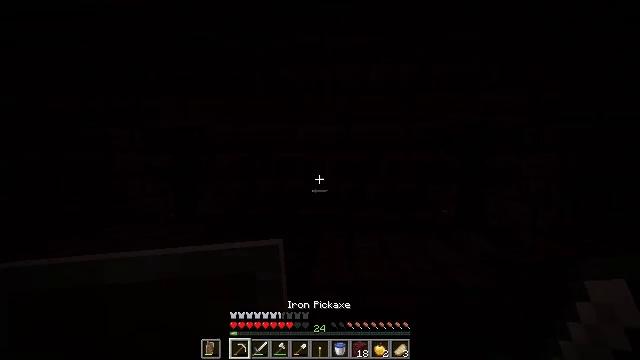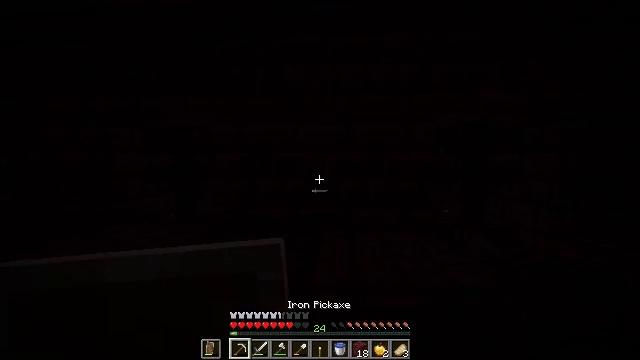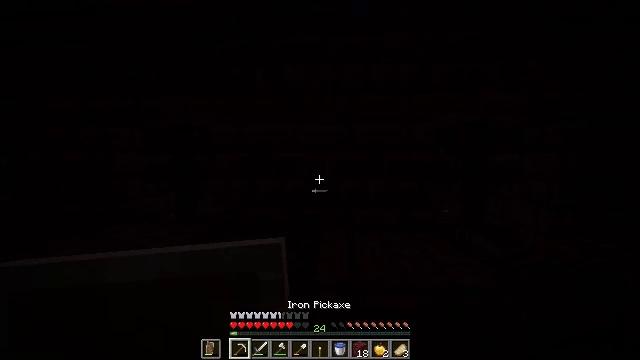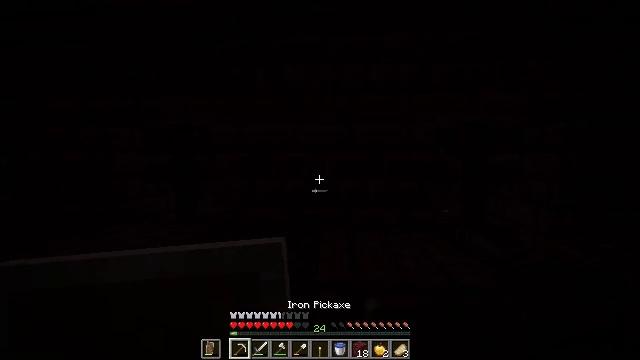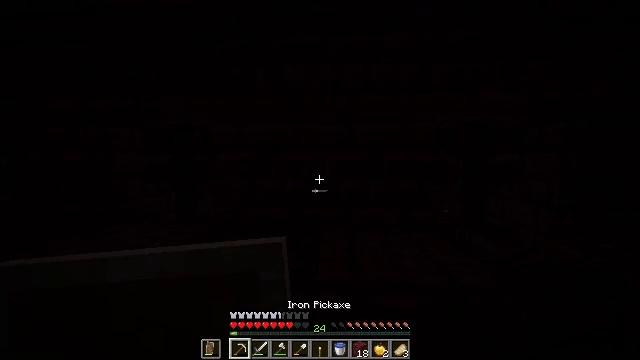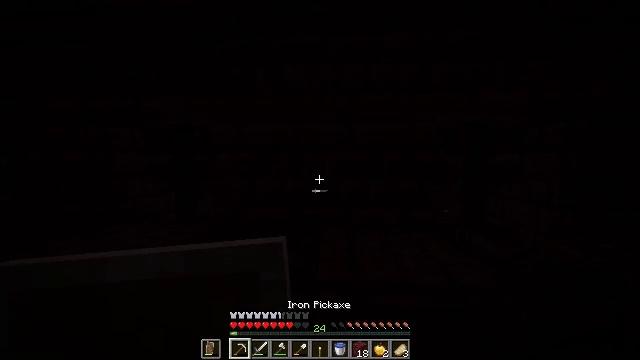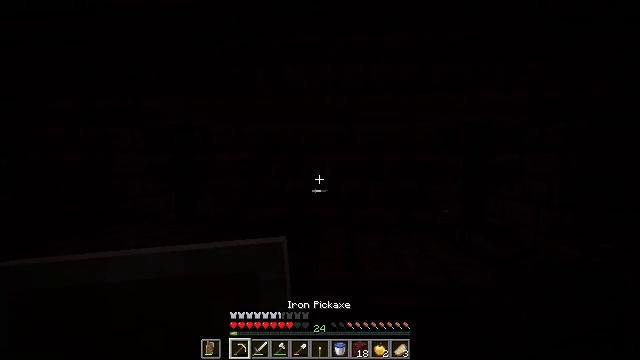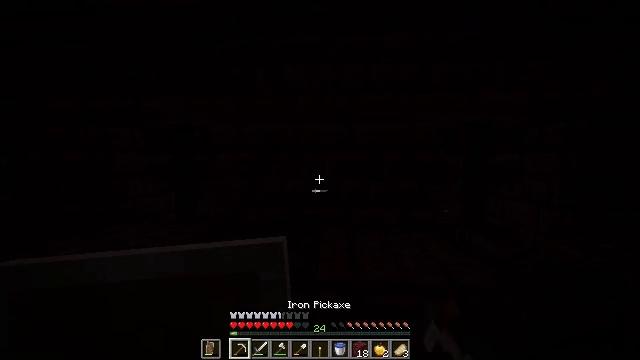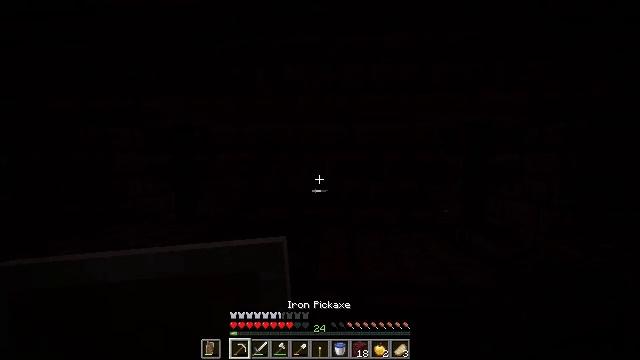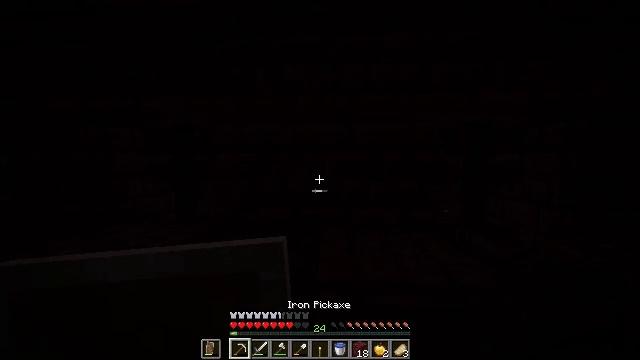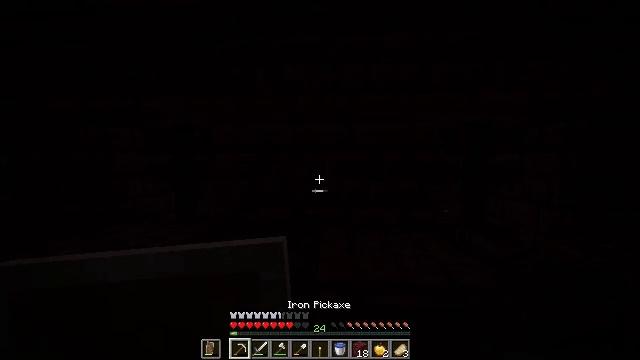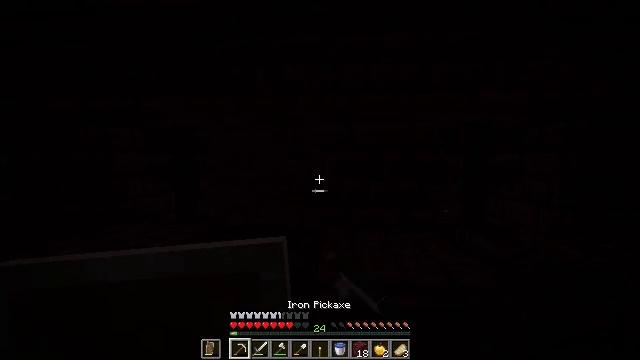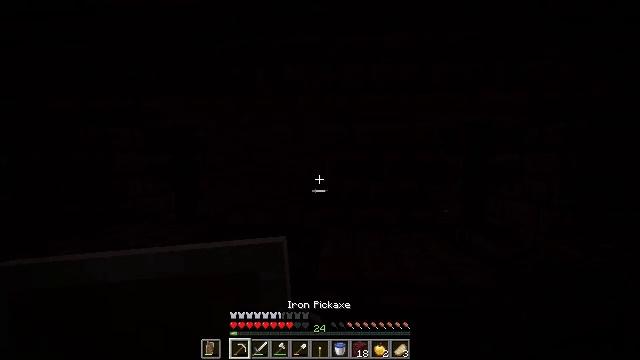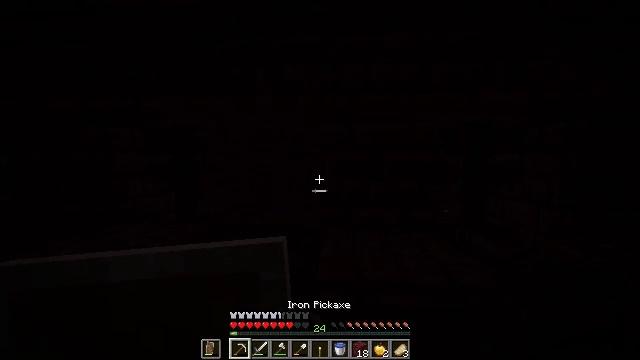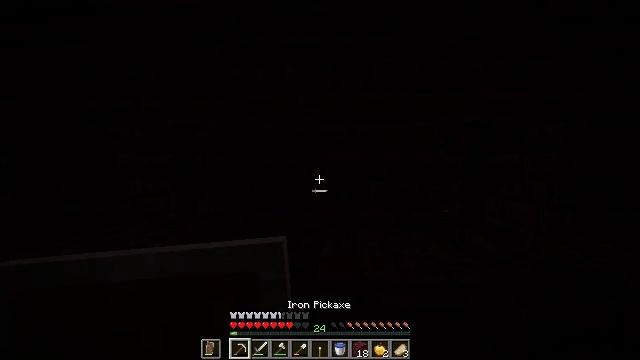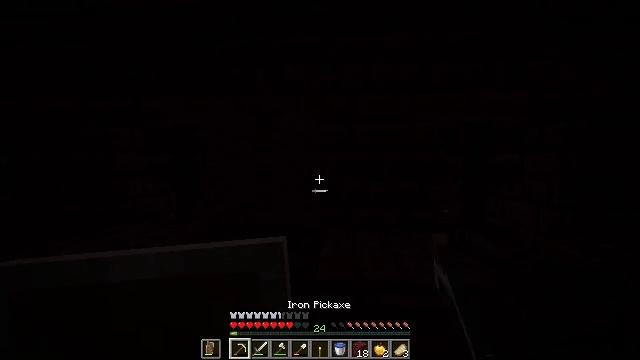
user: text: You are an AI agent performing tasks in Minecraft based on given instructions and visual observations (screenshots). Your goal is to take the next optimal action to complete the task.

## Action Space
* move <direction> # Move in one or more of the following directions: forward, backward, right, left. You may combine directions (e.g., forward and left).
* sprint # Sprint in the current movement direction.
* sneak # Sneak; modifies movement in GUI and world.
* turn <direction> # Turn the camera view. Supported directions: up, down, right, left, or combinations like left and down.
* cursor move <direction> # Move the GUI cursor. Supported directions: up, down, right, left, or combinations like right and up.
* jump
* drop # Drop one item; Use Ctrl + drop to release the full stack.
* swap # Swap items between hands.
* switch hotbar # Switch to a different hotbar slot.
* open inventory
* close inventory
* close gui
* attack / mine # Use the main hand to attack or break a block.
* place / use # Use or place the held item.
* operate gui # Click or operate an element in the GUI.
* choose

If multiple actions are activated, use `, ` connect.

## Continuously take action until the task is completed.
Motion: motion action
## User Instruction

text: Gather some nether bricks.
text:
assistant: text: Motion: switch to hotbar 1
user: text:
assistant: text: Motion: attack / mine
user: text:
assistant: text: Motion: attack / mine
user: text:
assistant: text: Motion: attack / mine
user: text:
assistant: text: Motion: attack / mine
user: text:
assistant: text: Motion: attack / mine
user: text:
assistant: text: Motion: attack / mine
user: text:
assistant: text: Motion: attack / mine
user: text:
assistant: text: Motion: attack / mine
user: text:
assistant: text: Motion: attack / mine
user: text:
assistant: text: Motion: attack / mine
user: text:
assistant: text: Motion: attack / mine
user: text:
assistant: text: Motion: attack / mine
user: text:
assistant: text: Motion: attack / mine
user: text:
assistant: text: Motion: attack / mine
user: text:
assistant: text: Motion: move left, turn down, attack / mine
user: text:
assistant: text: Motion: move left, turn down, attack / mine
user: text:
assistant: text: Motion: move left, turn down, attack / mine
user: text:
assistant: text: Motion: attack / mine
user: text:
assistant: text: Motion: attack / mine
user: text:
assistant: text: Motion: attack / mine
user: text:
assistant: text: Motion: attack / mine
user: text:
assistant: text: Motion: attack / mine
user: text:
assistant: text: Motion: attack / mine
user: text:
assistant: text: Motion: turn right and down, attack / mine
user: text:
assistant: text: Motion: turn right and down, attack / mine
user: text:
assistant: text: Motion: turn right and down, attack / mine
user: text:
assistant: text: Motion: attack / mine
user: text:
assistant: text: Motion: attack / mine
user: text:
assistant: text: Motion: attack / mine